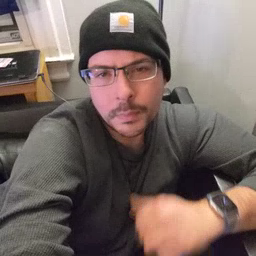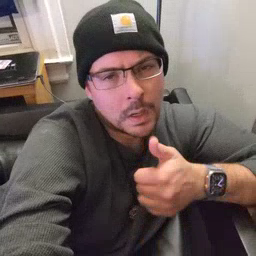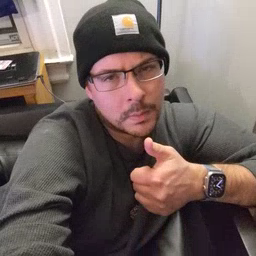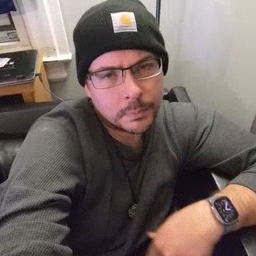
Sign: not